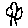
Label: tree